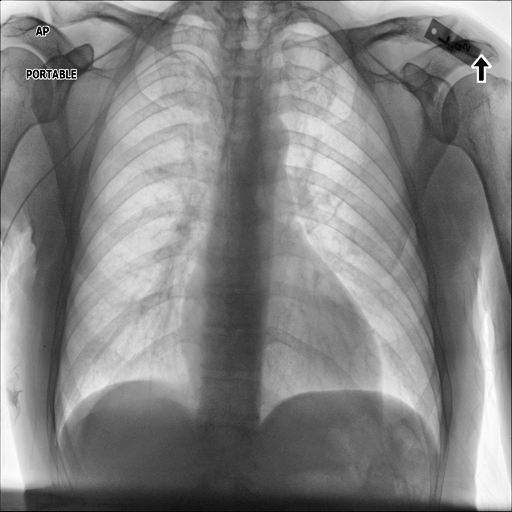
Finding: NORMAL